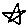
Label: star